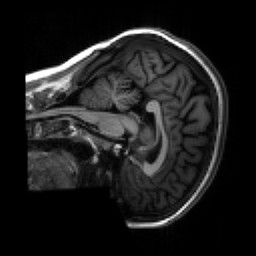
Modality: T1w
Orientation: sagittal
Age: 18
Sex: female
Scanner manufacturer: siemens
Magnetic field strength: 3 T
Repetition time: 2.3 s
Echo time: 0.00267 s